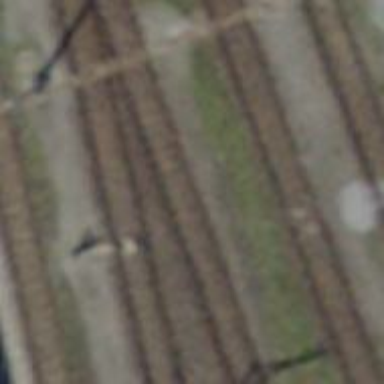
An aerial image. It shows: Railway switch.